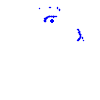
Particle: proton